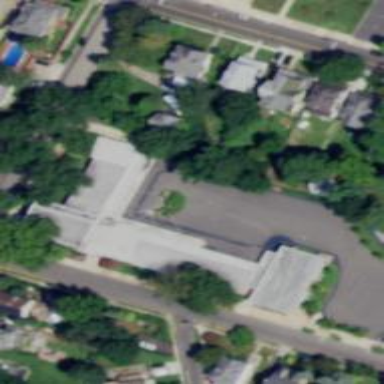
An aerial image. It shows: School.